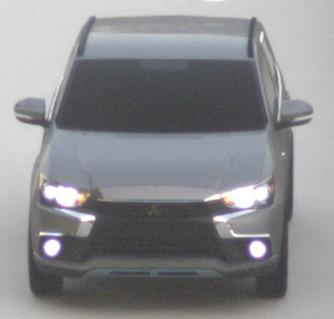
Make: Mitsubishi
Model: Outlander 2.0 Plug-In Hybrid
Detailed model: Outlander (III) Plug-In Hybrid
Model produced from: 2015/10
Model produced until: 2018/08
Doors: 5
Color: gray
Road condition: dry road
Daytime: sunrise or sunset
Contrast: low contrast